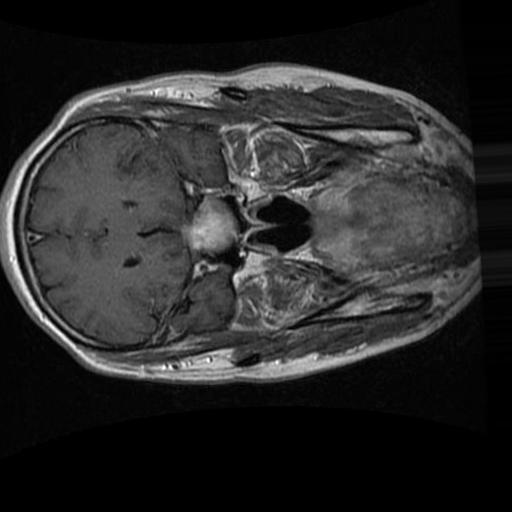
Label: brain_tumor